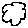
Label: cloud